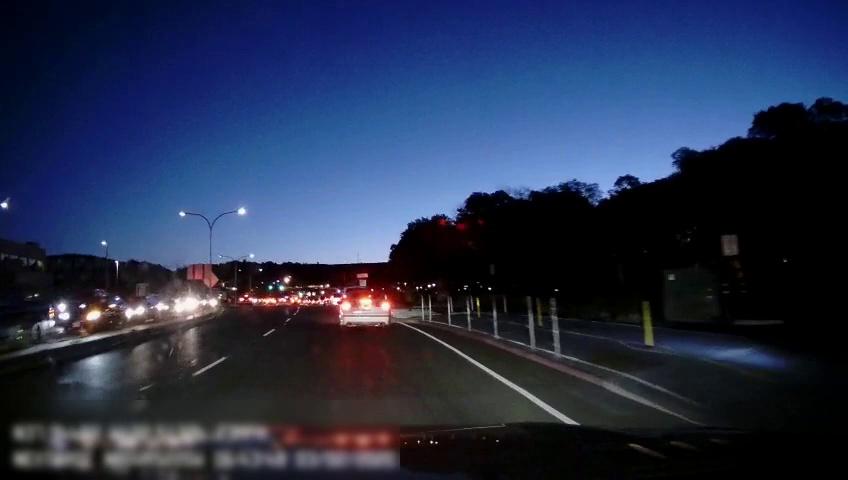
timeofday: Night
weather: Other
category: Drivable Space
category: Drivable Space
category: Vehicles | Car
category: Vehicles | Truck
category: Vehicles | Car
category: Vehicles | SUV
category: Vehicles | Car
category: Lanes | Current Lane
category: Lanes | Alternate Lane